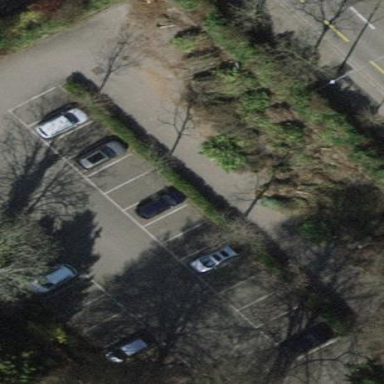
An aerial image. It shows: Parking area with surface.